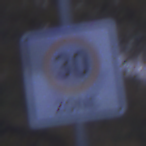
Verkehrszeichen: BeginnZone30
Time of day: Night
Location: Outdoor (Suburban)
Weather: PartlyCloudy
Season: NotSpecified
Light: Artificial